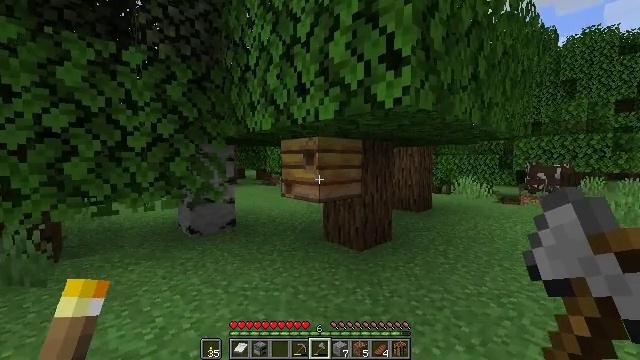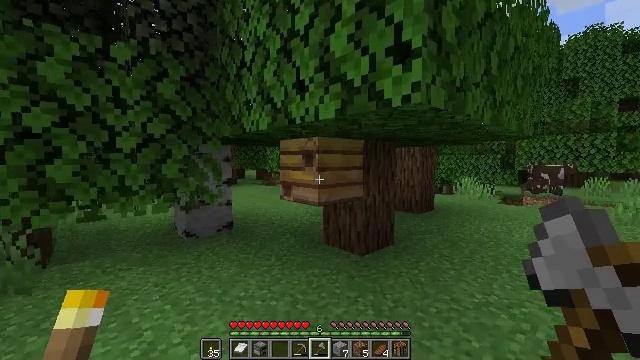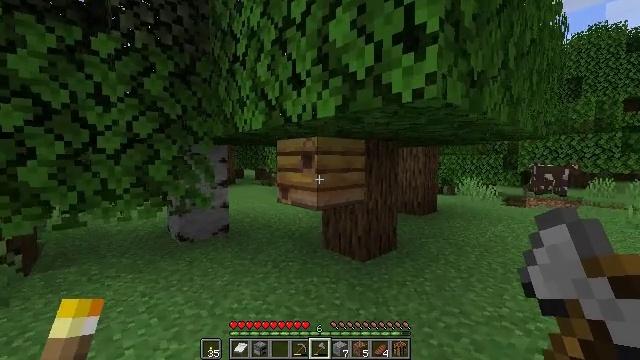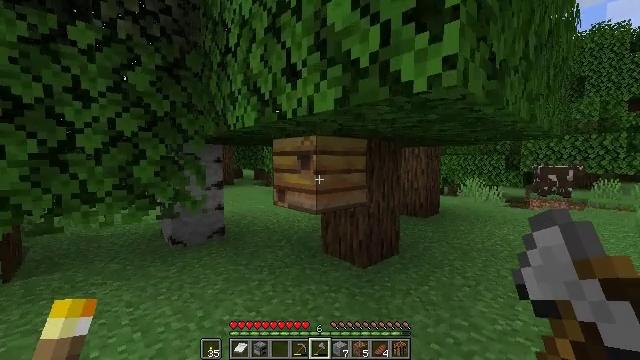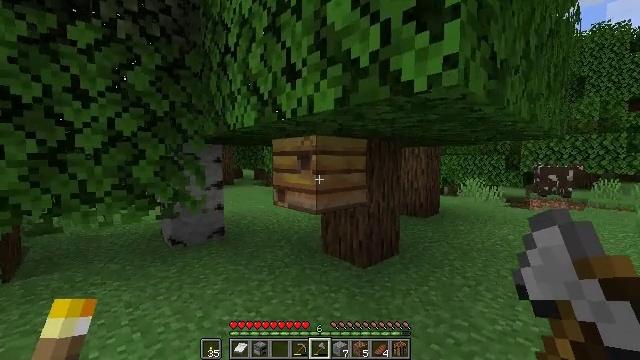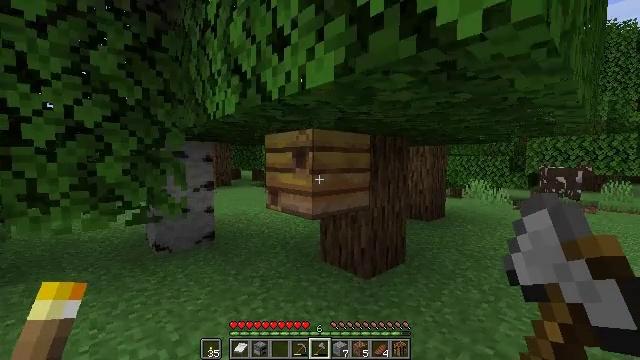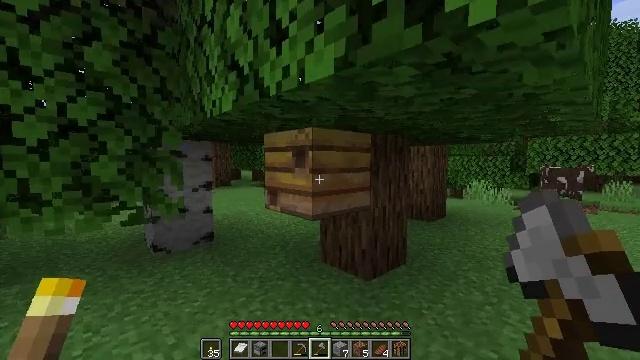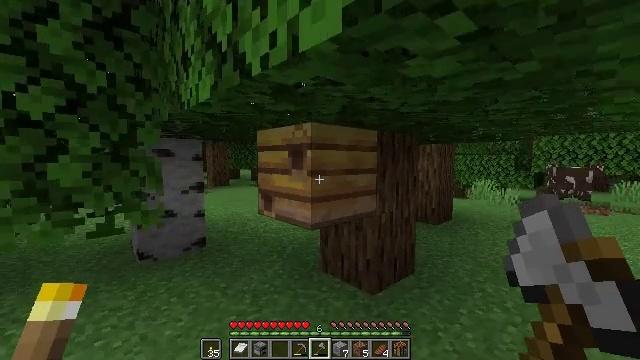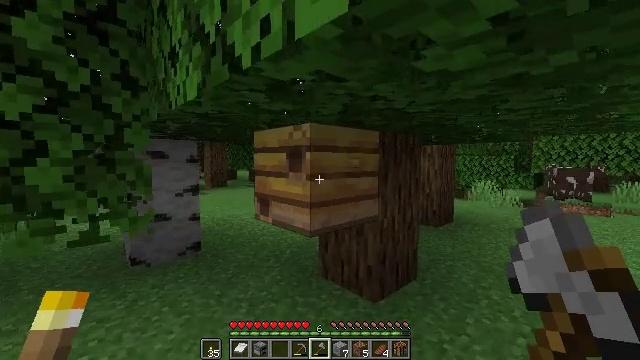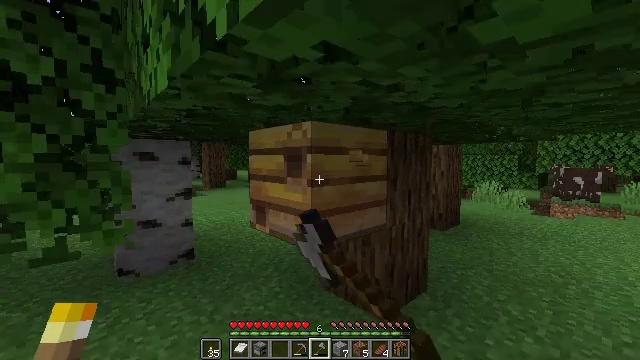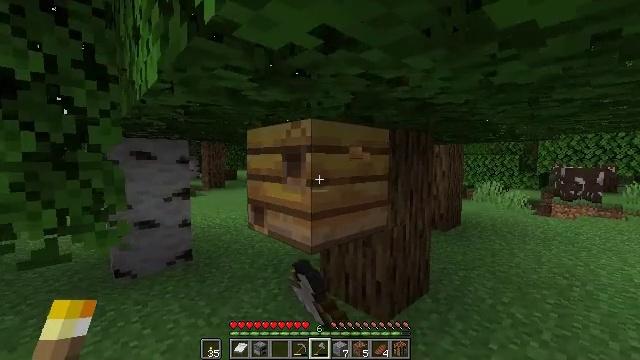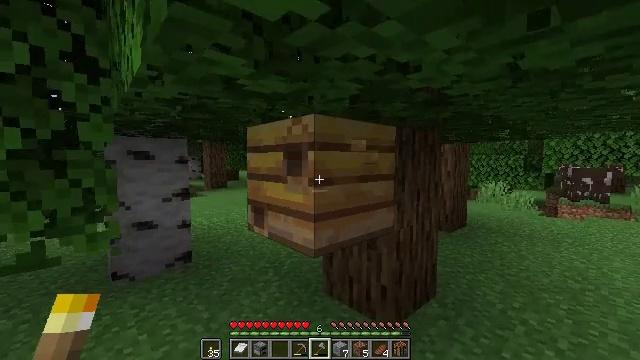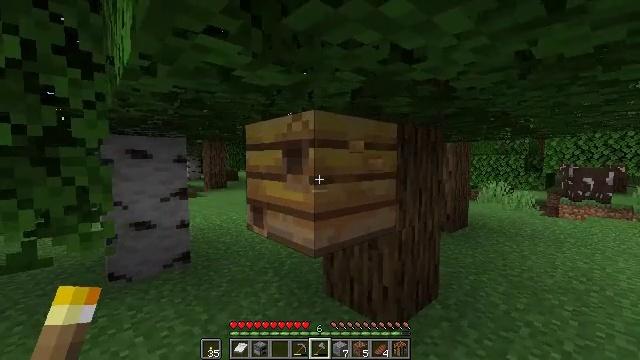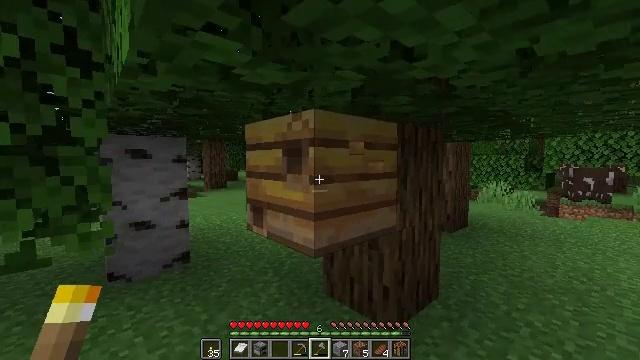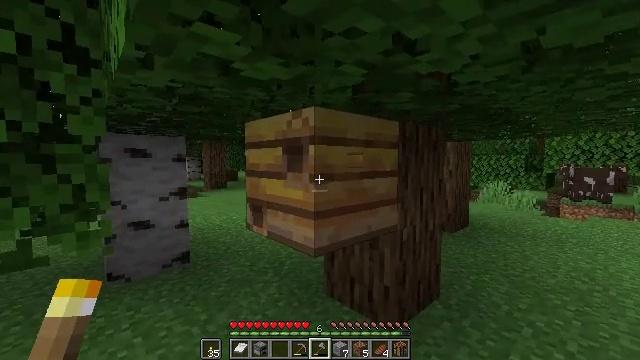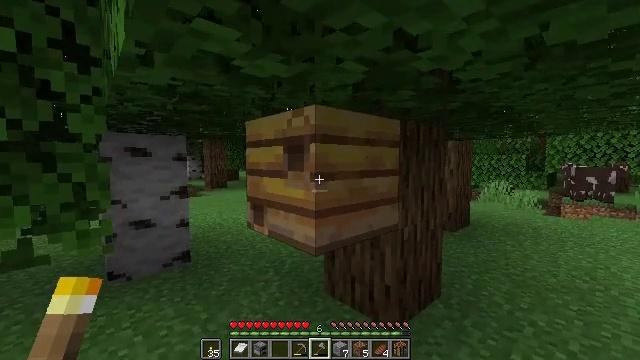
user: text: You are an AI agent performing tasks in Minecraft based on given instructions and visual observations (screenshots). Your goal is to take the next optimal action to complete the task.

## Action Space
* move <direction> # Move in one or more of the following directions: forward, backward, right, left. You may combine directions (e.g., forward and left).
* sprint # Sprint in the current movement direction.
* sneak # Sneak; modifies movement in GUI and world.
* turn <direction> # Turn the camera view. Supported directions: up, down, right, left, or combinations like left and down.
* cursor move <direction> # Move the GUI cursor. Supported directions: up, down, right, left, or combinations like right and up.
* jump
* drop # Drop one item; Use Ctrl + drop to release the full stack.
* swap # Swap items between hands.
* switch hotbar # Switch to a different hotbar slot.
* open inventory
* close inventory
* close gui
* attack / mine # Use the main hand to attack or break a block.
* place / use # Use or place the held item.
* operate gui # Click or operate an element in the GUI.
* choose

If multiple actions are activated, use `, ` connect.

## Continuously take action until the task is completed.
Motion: motion action
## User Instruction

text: Gather bee nest from a tree in the forest.
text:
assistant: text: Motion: move forward
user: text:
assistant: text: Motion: move forward
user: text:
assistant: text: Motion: move forward
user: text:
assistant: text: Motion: move forward
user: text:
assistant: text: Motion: move forward
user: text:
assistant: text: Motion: move forward
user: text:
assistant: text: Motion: move forward
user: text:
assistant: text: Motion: move forward, attack / mine
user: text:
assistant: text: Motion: move forward, attack / mine
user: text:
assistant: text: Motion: no_op
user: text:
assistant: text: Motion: no_op
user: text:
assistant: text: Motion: no_op
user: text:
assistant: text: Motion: no_op
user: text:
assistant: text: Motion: no_op
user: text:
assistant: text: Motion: no_op
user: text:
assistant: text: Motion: attack / mine, jump
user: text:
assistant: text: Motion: attack / mine, jump
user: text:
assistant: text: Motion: attack / mine, jump
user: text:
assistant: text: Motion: jump
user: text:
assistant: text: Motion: jump
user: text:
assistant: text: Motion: jump
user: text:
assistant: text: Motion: jump
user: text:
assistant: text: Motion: no_op
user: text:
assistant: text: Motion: no_op
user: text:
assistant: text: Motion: no_op
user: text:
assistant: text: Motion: no_op
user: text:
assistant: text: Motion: move back
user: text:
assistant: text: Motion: move back
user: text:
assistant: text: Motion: move back, attack / mine
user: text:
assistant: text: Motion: move back, attack / mine